Field crop: maize
Growth stage: 2
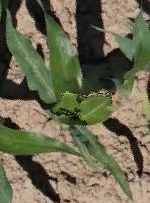
Species: maize